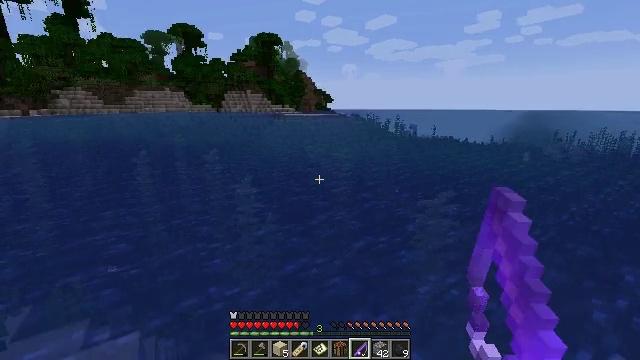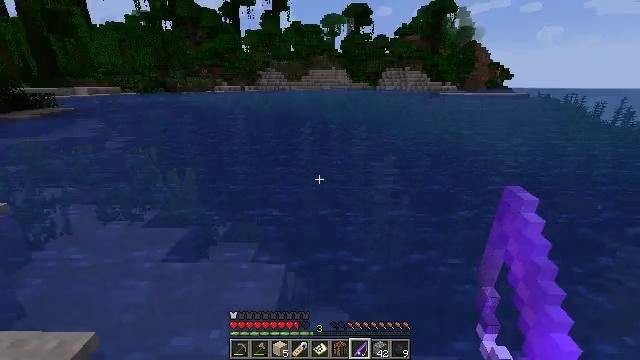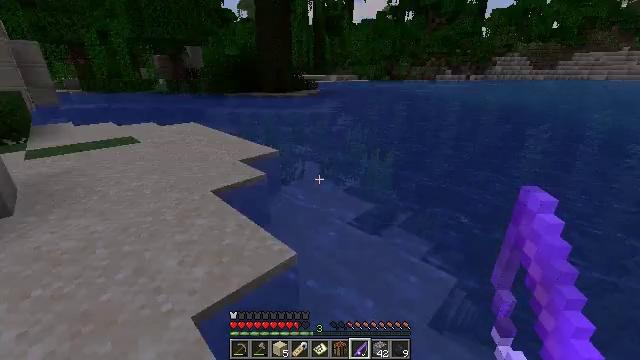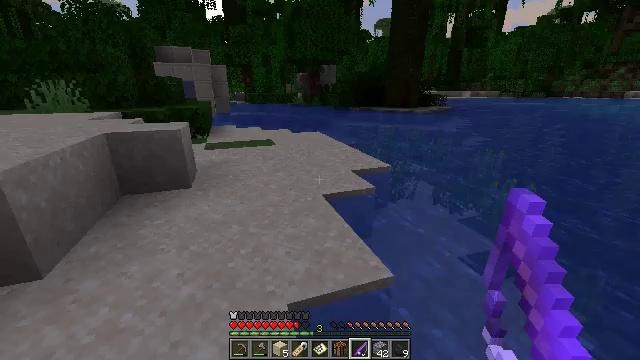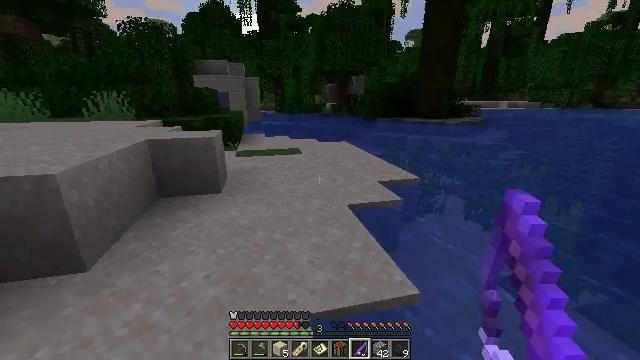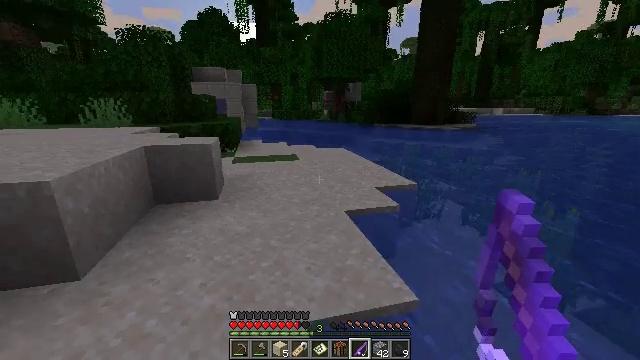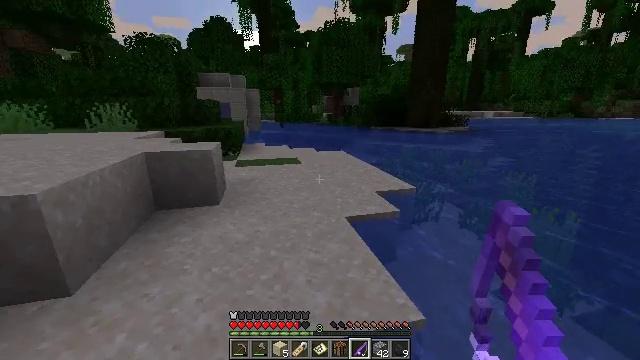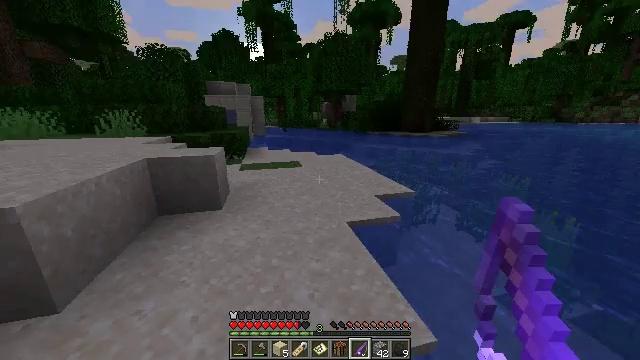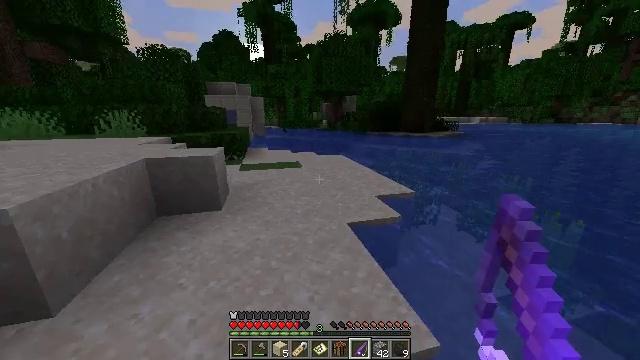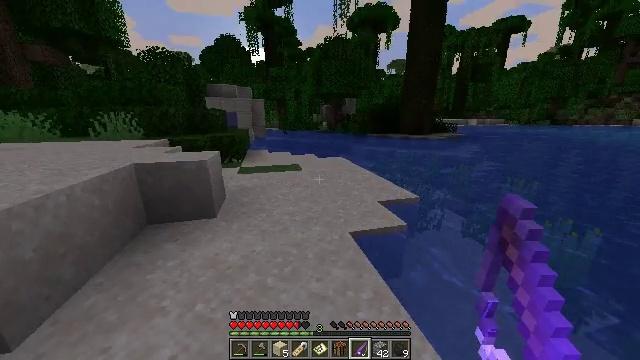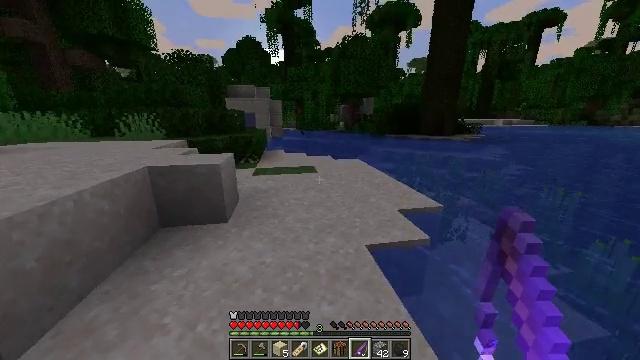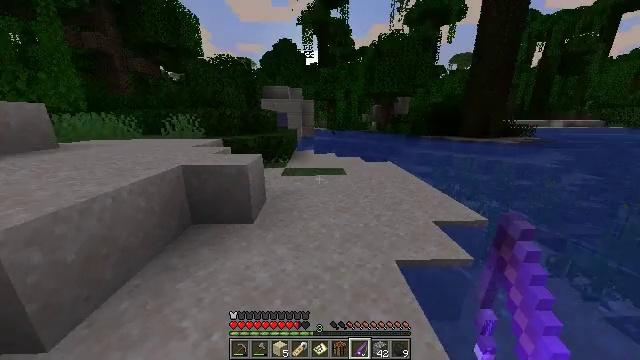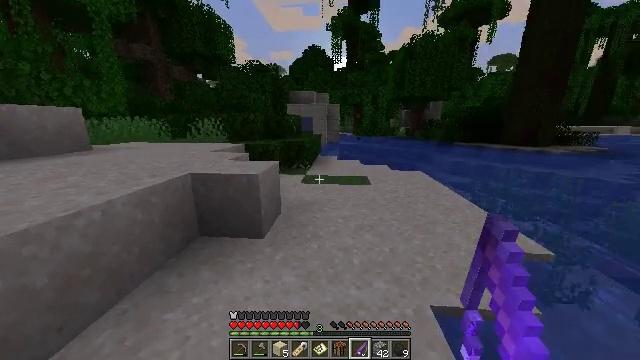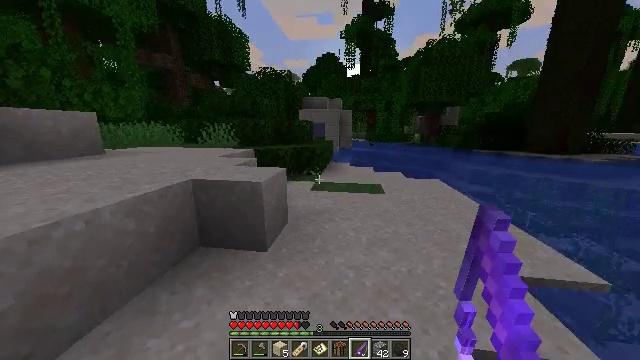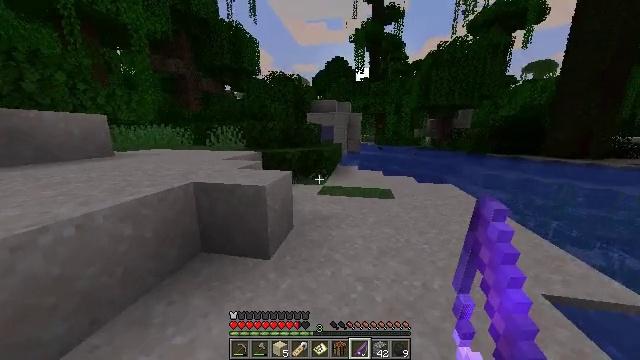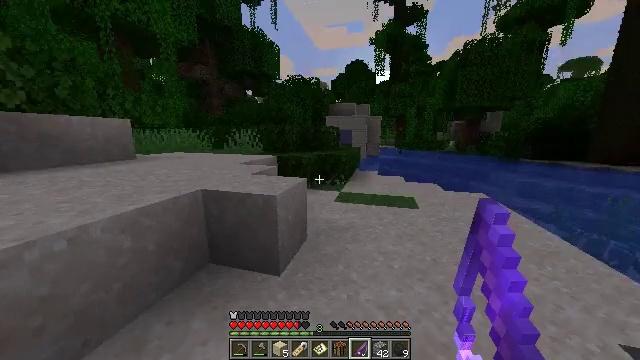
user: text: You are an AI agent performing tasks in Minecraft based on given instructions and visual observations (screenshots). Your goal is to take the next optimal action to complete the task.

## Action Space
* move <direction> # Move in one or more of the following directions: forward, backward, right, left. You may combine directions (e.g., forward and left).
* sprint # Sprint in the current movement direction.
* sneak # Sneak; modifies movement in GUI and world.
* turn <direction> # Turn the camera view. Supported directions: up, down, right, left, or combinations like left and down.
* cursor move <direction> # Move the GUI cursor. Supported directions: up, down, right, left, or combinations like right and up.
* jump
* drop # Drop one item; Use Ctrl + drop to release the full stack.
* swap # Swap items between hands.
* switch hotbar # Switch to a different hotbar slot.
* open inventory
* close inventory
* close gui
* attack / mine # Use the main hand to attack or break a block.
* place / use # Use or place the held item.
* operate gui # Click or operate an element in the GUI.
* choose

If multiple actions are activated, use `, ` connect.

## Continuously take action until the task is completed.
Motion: motion action
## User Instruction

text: Kill the cod.
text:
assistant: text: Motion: turn left and down
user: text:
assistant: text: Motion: turn left and down
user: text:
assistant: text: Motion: turn left and up
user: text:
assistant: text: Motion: turn left and up
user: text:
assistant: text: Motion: move forward, sprint, turn up
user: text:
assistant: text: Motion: move forward, sprint
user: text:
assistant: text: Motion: move forward, sprint
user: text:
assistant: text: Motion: move forward, sprint
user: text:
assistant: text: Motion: move forward, sprint
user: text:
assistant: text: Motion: move forward, sprint, turn left
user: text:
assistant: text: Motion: move forward, sprint, turn left
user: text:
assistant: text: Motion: move forward, sprint, turn left and up
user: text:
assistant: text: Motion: move forward, sprint, turn left and up
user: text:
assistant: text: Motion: move forward, sprint, turn left
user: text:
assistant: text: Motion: move forward, sprint, turn left and up
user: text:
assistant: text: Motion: move forward, sprint, turn left
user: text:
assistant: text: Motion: move forward, sprint, turn left
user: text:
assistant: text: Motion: move forward, sprint, turn left, jump
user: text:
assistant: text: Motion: move forward, sprint, turn left, jump
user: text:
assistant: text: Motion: move forward, sprint, turn left, jump
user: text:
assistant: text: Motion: move forward, sprint, jump
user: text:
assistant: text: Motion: move forward, sprint, jump
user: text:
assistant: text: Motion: move forward and move left, sprint, jump
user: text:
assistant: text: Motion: move forward and move left, sprint
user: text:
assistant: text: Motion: move forward and move left, sprint
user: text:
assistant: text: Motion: move forward and move left, sprint
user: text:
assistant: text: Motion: move forward and move left, sprint
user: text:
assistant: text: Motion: move forward and move left, sprint
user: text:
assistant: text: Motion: move forward and move left, sprint, jump
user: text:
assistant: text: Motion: move forward, sprint, jump